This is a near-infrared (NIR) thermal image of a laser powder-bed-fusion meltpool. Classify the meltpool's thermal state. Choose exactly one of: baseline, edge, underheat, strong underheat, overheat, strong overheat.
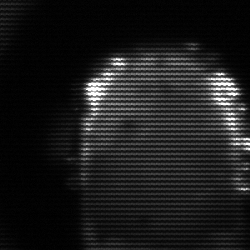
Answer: baseline